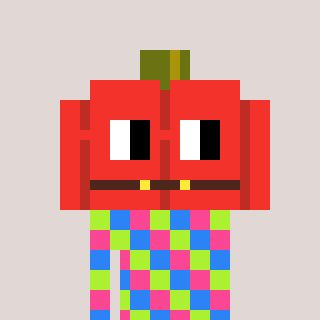
a pixel art character with square red glasses, a pumpkin-shaped head and a orange-colored body on a warm background